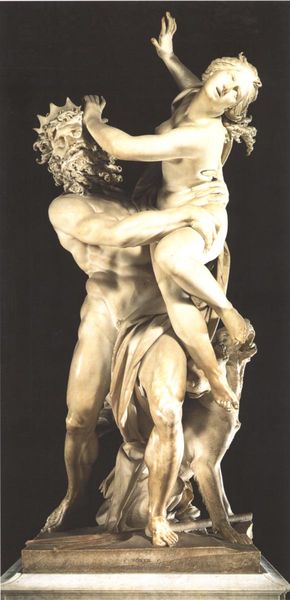
Titel: Pluto und Proserpina
Künstler: Giovanni Lorenzo Bernini
Institution: Rom, Villa Borghese
Schlagwörter: gott, kampf, mann, nackt, frau, haar, marmor, hund, tier, tuch, bart, halten, stein, hände, figur, krone, skulptur, statue, könig, muskeln, podest, greifen, raub, maul, abwehr, aktion, bartz, triton, packen